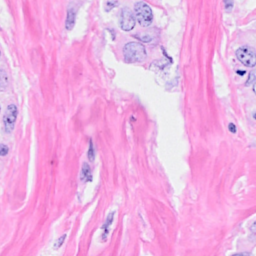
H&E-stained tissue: Breast